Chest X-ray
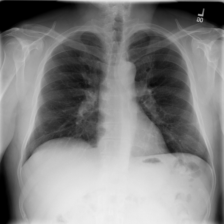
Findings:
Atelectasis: negative
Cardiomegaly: negative
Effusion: negative
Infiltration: positive
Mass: negative
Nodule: negative
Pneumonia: negative
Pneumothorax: negative
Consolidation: negative
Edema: negative
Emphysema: negative
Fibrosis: negative
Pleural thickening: negative
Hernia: negative